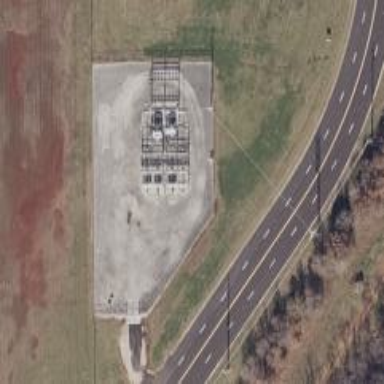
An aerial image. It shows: Industrial power substation enclosed by fence.